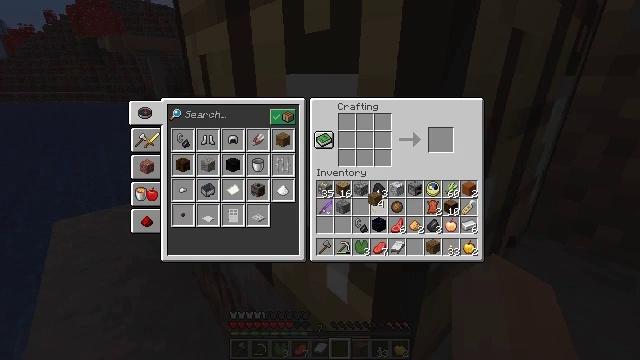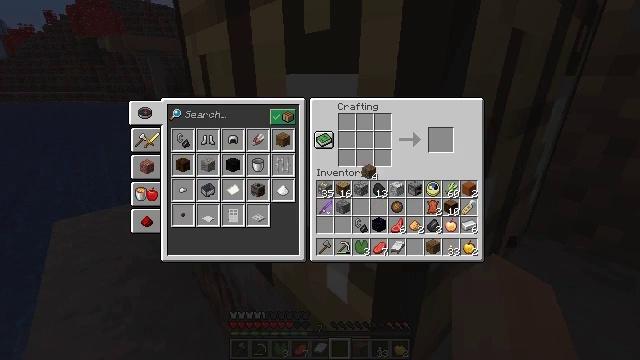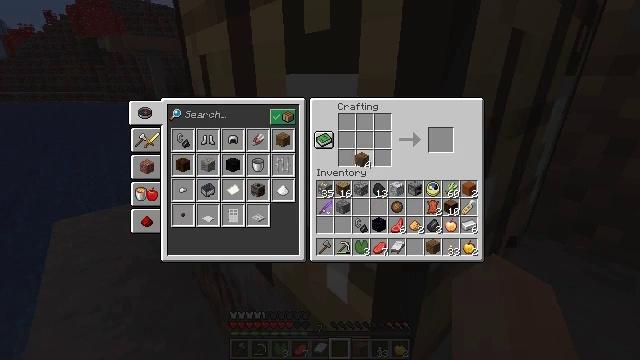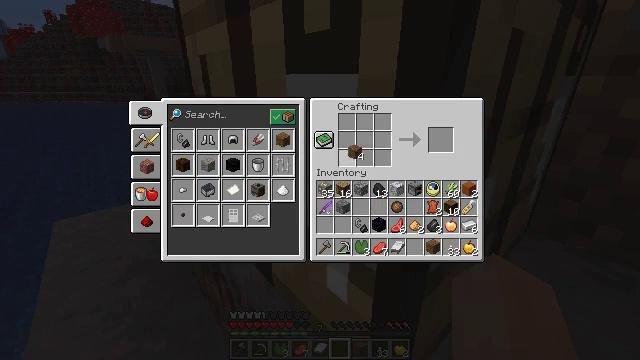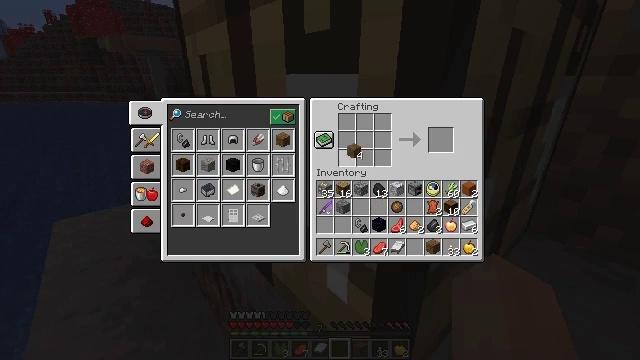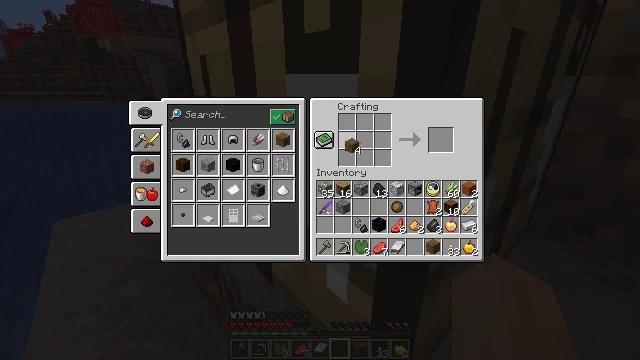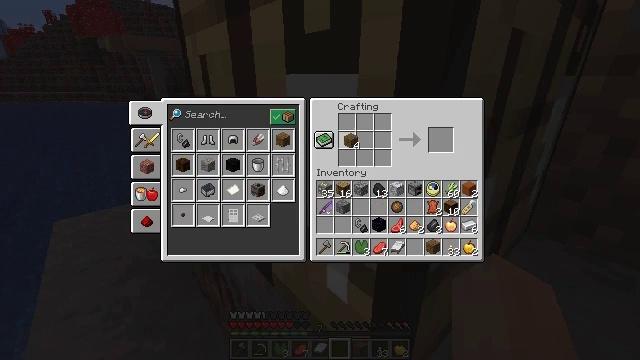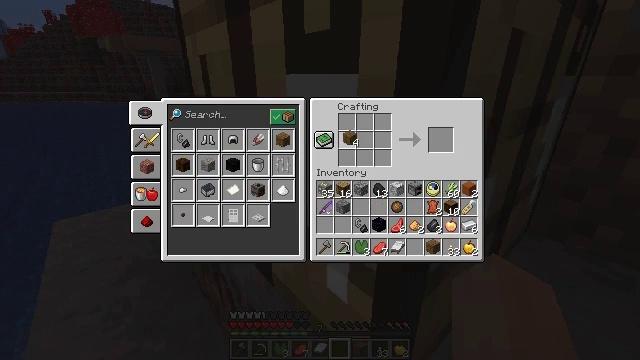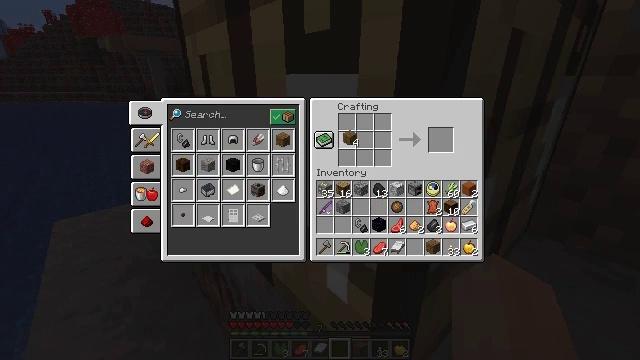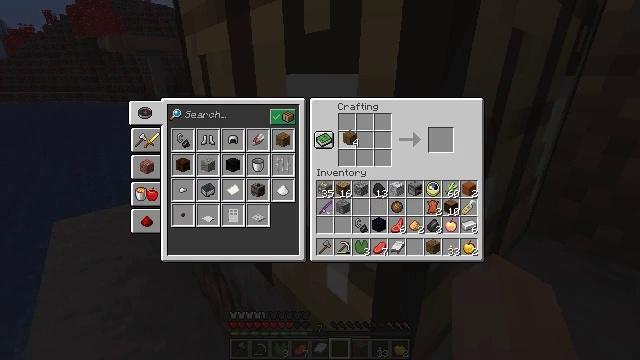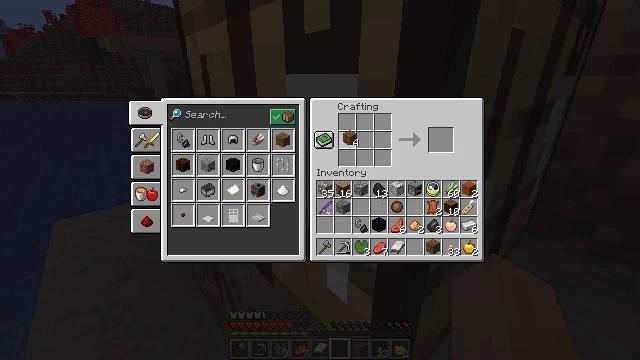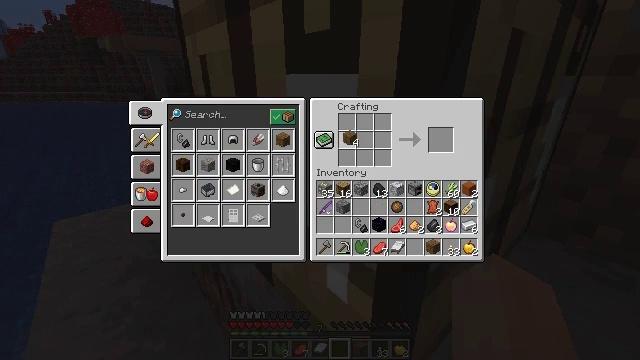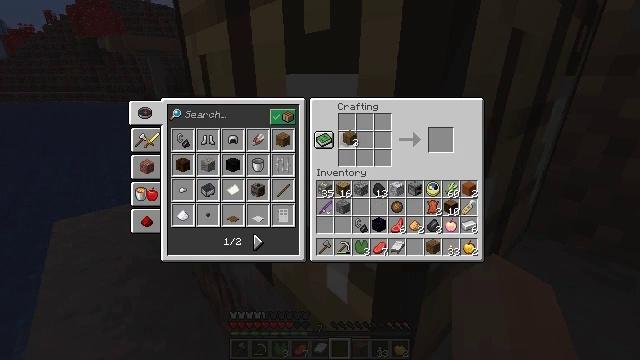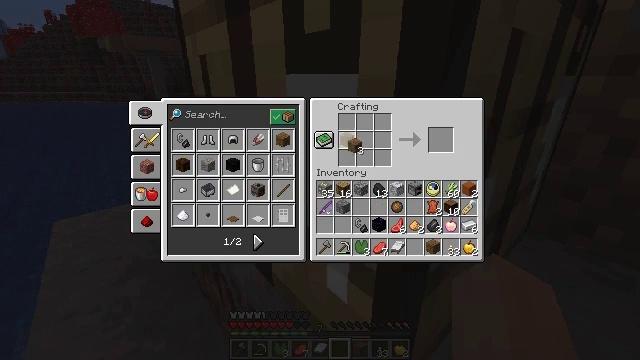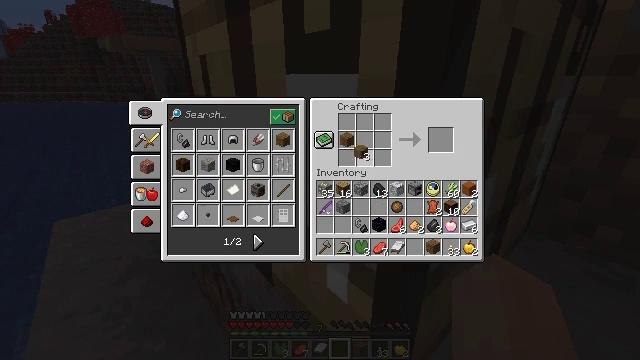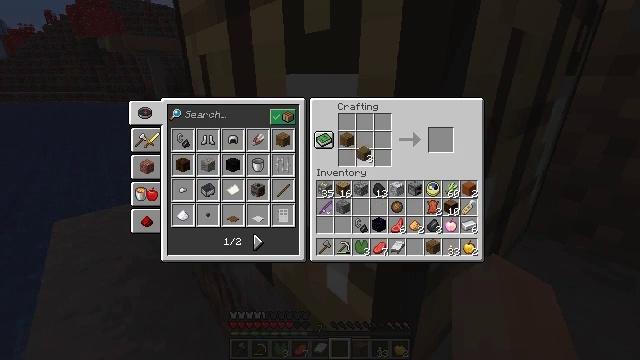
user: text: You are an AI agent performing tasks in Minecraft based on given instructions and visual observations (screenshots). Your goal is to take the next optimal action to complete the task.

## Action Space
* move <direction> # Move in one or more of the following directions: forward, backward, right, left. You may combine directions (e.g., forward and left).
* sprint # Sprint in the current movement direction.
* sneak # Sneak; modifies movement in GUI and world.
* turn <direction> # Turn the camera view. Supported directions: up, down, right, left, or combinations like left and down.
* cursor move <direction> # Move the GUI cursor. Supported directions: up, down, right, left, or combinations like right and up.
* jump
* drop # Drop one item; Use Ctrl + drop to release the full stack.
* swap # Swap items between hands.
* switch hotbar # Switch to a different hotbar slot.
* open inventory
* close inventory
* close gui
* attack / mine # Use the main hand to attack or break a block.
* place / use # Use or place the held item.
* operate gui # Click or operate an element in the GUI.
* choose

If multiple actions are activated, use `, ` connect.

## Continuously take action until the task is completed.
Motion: motion action
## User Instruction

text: Open the crafting table to craft a bowl.
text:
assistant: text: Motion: cursor move up
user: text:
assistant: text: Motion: cursor move left and up
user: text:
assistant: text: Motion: cursor move left and up
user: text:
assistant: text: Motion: no_op
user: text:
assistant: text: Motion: no_op
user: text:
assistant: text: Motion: no_op
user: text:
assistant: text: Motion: no_op
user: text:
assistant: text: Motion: no_op
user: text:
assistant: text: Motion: choose
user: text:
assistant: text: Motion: choose
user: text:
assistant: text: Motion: choose
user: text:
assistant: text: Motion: no_op
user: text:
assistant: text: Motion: cursor move down
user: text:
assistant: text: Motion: no_op
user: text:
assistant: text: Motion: no_op
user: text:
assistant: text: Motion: no_op
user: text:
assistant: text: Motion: no_op
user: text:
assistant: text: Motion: choose
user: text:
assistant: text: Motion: choose
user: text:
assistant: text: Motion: choose
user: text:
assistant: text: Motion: no_op
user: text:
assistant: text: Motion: no_op
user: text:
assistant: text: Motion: no_op
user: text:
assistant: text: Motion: no_op
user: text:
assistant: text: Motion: choose
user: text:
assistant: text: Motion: choose
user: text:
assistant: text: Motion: choose
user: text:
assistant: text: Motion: choose
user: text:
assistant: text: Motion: no_op
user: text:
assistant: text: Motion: no_op